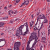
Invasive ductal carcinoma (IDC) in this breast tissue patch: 1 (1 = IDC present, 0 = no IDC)